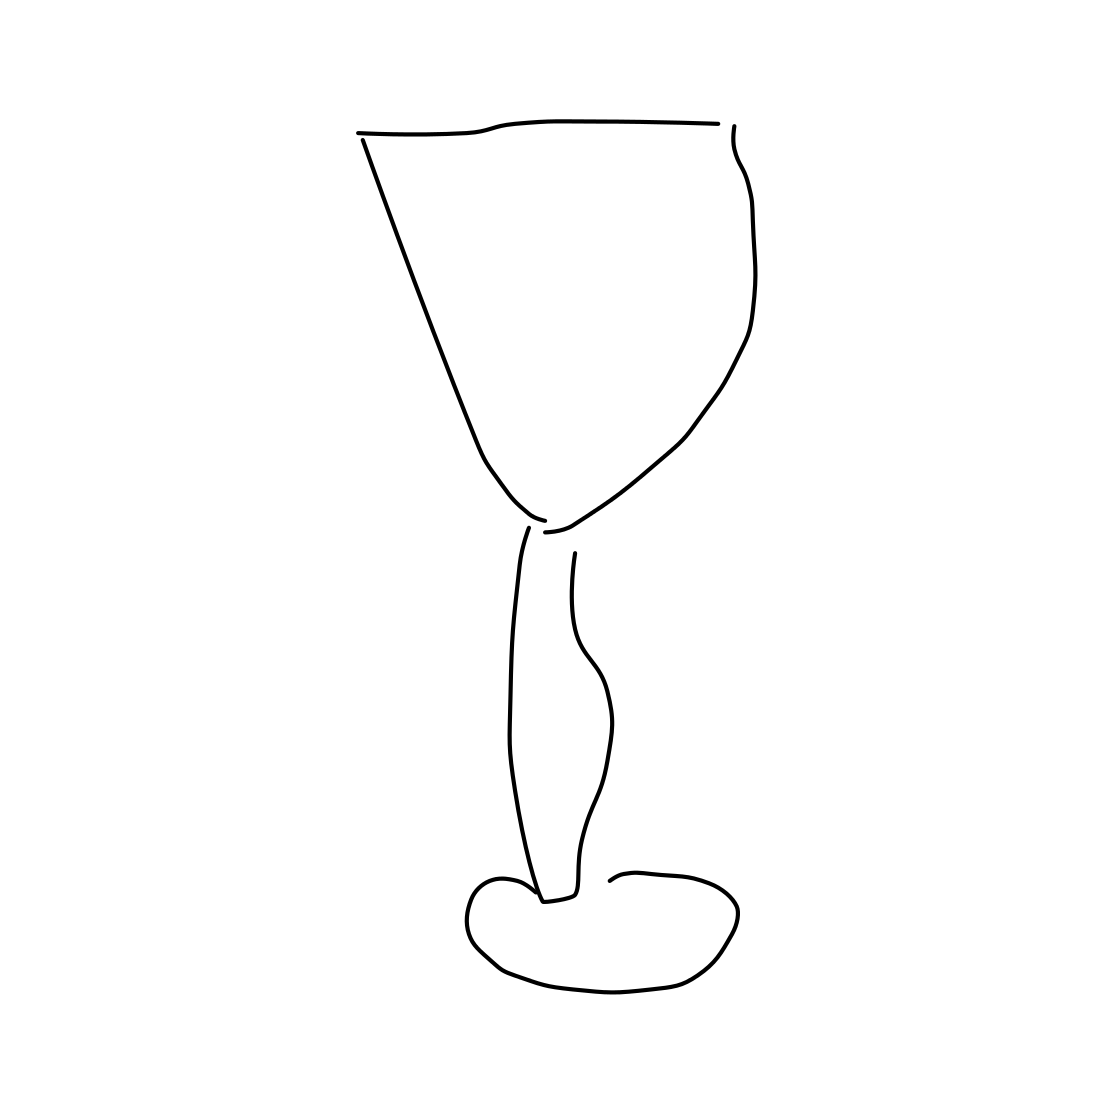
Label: wineglass